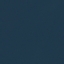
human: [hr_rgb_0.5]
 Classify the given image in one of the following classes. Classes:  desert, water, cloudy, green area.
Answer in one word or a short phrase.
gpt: water